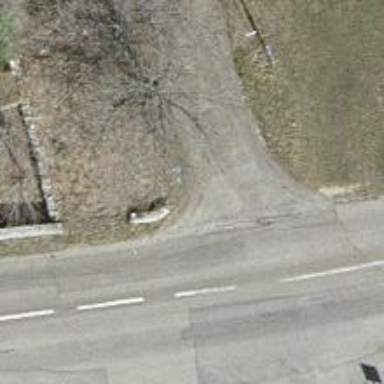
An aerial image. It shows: Bus stop along the road.